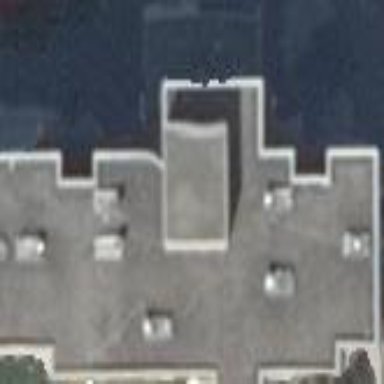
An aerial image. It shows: Flat-roofed apartment building.